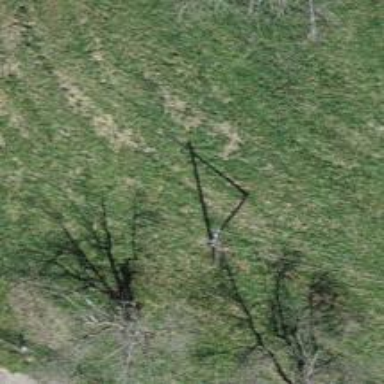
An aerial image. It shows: Minor power line.